Question: Find the number of clusters in this image:

I'm trying to find the number of cluster in this image. I tried openCV morphologyEx and erode but can't seem to get a single pixel for each cluster. Please suggest which would be the best way to count the number of clusters in an image using openCV preferably in Python.
I tried thinning, erode and morphologyEx(closing) but couldn't converge the clusters to a single pixel. Below are some of things I tried.
'''
kernel = np.ones((2, 2), np.uint8) #[[1,1,1],[1,1,1],[1,1,1]
erosion = cv2.erode(img, kernel, iterations=1)
closing = cv2.morphologyEx(img, cv2.MORPH_CLOSE, kernel)
cv2.imwrite('test1.jpg', erosion)
cv2.imwrite('test2.jpg', closing)
img = cv2.imread(file, 0)
size = np.size(img)
skel = np.zeros(img.shape, np.uint8)
#ret, img = cv2.threshold(img, 127, 255, 0)
element = cv2.getStructuringElement(cv2.MORPH_CROSS, (3, 3))
done = False
while (not done):
eroded = cv2.erode(img, element)
temp = cv2.dilate(eroded, element)
temp = cv2.subtract(img, temp)
skel = cv2.bitwise_or(skel, temp)
img = eroded.copy()
zeros = size - cv2.countNonZero(img)
if zeros == size:
done = True
cv2.imwrite('thinning.jpg', skel)
'''
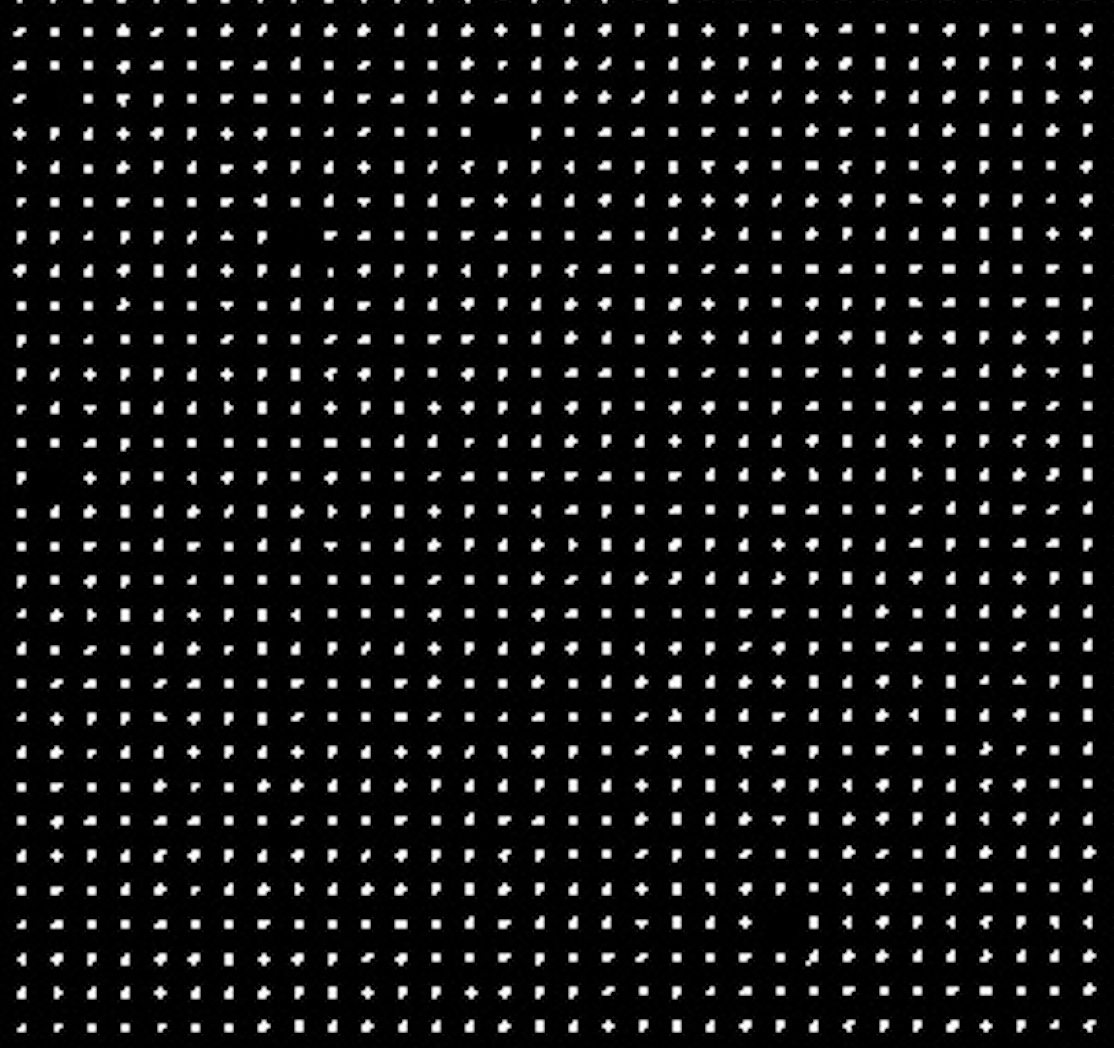
Answer: Solution is as simple as this. You should find number of contours of the image and count them. For that you can use 'cv2.findContours' method with following parameters. For further details about 'cv2.findContours' please check the <URL>.
'''
import cv2
img = cv2.imread('test.jpg', 0)
cv2.threshold(img,0,255,cv2.THRESH_BINARY+cv2.THRESH_OTSU,img)
image, contours, hier = cv2.findContours(img, cv2.RETR_EXTERNAL,cv2.CHAIN_APPROX_NONE)
count = len(contours)
print(count)
'''
'''
973
'''